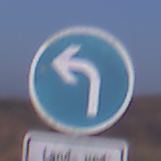
Verkehrszeichen: VorgeschriebeneFahrtrichtungLinks
Zusatzzeichen unten: BesondereFahrzeugeUndTransportgueter8
Umgebung: Outdoor, Nature
Tageszeit: SunriseSunset
Wetter: Clear
Licht: Natural
Jahreszeit: NotSpecified
Kontrast: LowContrast